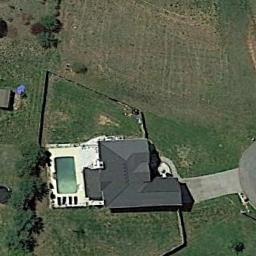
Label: sparse_residential